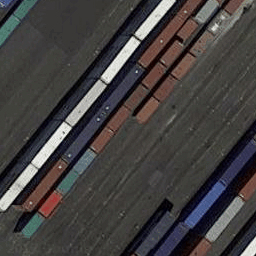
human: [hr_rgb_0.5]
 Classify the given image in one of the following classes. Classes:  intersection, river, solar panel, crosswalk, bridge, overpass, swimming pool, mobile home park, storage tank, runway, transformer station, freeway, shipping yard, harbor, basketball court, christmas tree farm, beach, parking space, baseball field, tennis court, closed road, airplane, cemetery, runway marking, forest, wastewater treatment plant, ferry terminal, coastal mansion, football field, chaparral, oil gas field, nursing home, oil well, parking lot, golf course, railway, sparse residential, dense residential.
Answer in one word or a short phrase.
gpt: shipping yard